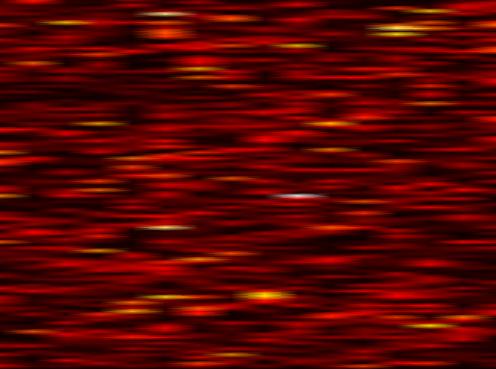
Label: FBMC